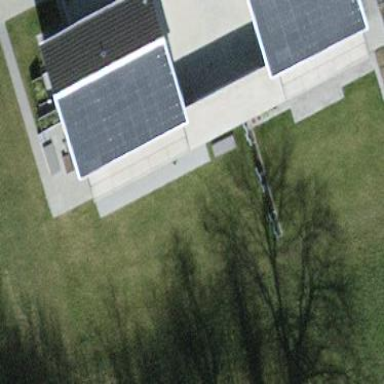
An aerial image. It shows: Solar power generator using photovoltaic panels.